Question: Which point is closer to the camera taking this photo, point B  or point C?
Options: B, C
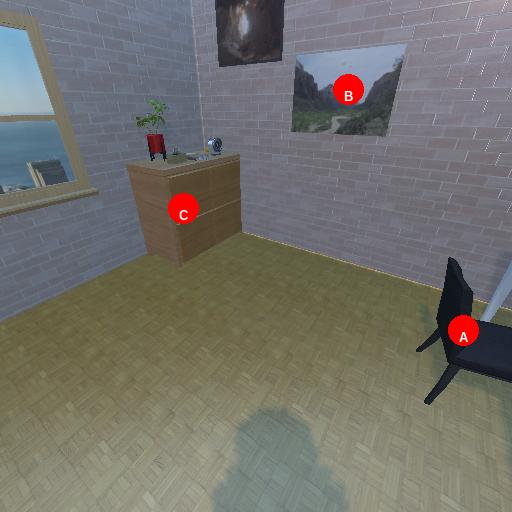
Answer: B